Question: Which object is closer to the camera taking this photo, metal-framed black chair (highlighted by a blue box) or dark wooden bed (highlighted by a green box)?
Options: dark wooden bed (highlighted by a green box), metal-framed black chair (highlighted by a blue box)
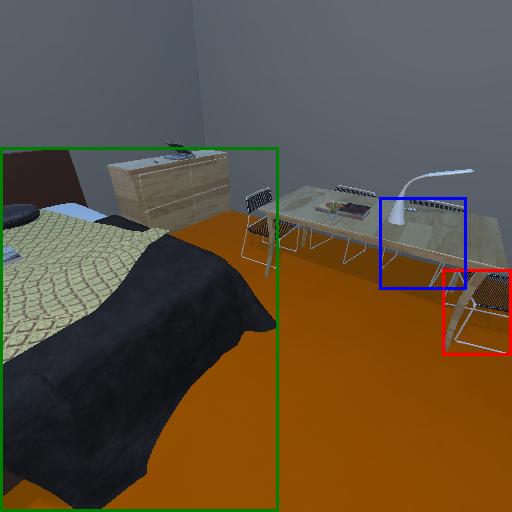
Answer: dark wooden bed (highlighted by a green box)